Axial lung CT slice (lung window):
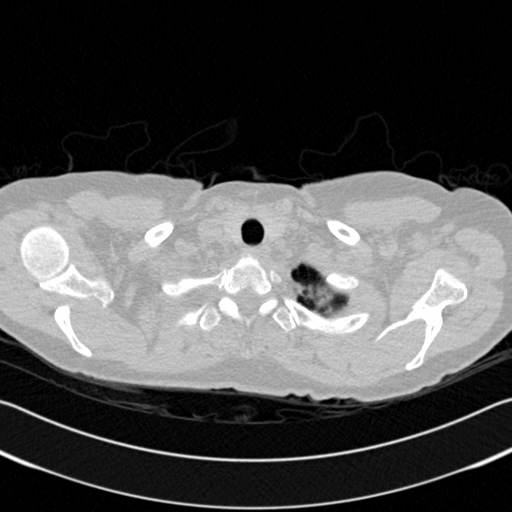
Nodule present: no